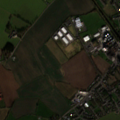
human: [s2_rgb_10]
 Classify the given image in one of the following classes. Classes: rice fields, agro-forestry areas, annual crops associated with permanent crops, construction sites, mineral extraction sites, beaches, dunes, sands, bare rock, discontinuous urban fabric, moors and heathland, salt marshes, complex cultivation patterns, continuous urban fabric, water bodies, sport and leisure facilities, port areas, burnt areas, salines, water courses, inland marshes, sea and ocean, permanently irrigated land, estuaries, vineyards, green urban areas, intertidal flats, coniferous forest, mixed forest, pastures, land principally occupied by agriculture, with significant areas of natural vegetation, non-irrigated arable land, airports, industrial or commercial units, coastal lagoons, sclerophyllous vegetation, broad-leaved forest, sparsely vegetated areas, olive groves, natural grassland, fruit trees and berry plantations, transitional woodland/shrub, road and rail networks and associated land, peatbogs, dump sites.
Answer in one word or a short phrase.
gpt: discontinuous urban fabric, non-irrigated arable land, complex cultivation patterns